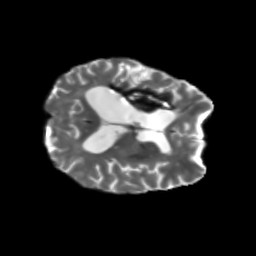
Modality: T2w
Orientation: axial
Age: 53
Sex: female
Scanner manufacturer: siemens
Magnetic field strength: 3 T
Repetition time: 5.25 s
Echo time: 0.08 s